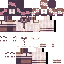
A female human skin with pale skin, wearing blonde helmet dressed in a blue hoodie and brown pants, featuring a closed mouth.